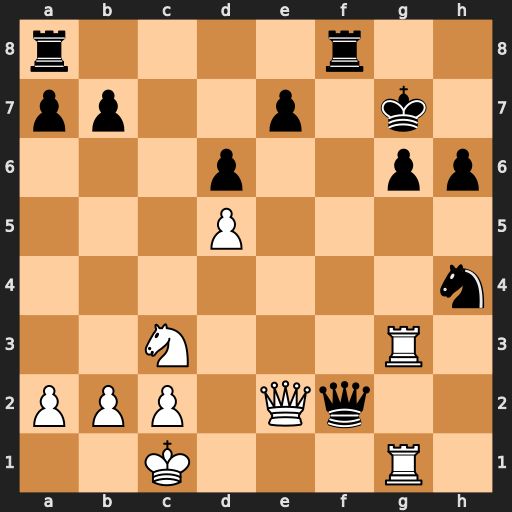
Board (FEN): r4r2/pp2p1k1/3p2pp/3P4/7n/2N3R1/PPP1Qq2/2K3R1
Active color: w
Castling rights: -
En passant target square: -
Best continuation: Qxe7+ Rf7 Qxh4